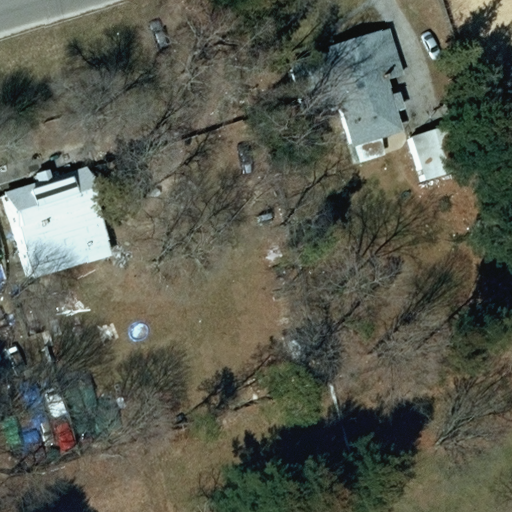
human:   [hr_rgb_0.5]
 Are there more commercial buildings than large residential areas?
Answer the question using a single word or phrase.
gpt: no

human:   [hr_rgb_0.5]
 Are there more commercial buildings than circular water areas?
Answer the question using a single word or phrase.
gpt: no

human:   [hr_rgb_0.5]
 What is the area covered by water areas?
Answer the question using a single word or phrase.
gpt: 0m2

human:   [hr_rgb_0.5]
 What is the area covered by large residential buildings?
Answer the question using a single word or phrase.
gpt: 0m2

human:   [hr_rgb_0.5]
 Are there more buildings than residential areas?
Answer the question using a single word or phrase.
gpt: yes

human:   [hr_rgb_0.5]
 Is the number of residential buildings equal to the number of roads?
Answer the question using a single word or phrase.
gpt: no

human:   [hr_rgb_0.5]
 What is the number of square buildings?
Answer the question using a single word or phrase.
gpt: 0

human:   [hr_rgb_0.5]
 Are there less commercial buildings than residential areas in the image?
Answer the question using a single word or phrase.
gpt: yes

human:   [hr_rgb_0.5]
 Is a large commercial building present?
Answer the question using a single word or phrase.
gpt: no

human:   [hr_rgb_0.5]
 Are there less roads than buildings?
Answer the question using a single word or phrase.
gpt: yes

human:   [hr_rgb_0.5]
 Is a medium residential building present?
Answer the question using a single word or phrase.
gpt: yes

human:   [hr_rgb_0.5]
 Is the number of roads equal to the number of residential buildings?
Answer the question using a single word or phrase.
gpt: no

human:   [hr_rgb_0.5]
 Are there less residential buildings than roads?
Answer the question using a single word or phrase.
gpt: no

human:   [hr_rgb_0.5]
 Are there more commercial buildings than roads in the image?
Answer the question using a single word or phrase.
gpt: no

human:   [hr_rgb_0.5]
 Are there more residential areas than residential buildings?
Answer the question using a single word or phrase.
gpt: no

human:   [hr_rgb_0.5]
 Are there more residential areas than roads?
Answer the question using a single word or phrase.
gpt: no

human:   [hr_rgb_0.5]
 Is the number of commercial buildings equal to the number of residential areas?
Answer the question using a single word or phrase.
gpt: no

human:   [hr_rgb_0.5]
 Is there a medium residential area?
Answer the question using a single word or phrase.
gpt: no

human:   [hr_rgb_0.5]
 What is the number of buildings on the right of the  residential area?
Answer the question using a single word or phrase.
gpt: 2

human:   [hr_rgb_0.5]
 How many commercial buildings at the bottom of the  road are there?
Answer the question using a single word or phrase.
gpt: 0

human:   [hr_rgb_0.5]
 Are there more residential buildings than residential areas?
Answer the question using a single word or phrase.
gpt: yes

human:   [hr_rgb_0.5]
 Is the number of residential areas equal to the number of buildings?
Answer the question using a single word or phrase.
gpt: no

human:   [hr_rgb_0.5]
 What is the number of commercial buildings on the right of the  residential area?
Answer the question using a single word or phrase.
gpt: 0

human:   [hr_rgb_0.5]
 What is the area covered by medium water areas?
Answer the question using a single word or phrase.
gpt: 0m2

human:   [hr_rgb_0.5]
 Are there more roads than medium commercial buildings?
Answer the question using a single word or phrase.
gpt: yes

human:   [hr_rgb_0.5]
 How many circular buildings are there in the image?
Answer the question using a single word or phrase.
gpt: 0

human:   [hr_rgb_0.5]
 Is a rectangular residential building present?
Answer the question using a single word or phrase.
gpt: no

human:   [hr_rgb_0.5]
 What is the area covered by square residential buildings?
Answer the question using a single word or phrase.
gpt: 0m2

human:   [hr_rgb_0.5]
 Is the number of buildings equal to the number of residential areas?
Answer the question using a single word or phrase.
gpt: no

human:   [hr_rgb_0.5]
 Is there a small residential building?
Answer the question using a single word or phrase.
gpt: no

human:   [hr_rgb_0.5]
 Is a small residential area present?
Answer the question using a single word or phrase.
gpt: no

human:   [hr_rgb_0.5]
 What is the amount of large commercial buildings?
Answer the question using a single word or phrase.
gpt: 0

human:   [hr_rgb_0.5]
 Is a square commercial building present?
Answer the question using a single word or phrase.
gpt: no

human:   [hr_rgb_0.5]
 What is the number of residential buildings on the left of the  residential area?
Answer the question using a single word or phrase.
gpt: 0

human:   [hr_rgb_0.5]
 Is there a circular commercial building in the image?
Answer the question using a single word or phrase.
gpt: no

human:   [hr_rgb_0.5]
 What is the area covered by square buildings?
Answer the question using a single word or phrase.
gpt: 0m2